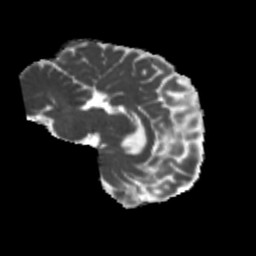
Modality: MD
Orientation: sagittal
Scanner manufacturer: siemens
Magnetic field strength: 3 T
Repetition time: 4 s
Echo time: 0.0594 s